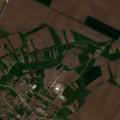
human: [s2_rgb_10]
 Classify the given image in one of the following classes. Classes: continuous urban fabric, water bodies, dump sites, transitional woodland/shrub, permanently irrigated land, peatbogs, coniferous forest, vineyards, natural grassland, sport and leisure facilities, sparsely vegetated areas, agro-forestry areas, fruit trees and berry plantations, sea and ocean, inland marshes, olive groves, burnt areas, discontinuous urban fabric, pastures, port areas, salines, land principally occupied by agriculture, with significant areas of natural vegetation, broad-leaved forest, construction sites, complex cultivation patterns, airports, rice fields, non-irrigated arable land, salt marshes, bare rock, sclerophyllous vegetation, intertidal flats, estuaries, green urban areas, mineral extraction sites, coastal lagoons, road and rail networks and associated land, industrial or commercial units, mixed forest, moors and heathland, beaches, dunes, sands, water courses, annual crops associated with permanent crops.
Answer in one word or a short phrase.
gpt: discontinuous urban fabric, non-irrigated arable land, land principally occupied by agriculture, with significant areas of natural vegetation, transitional woodland/shrub